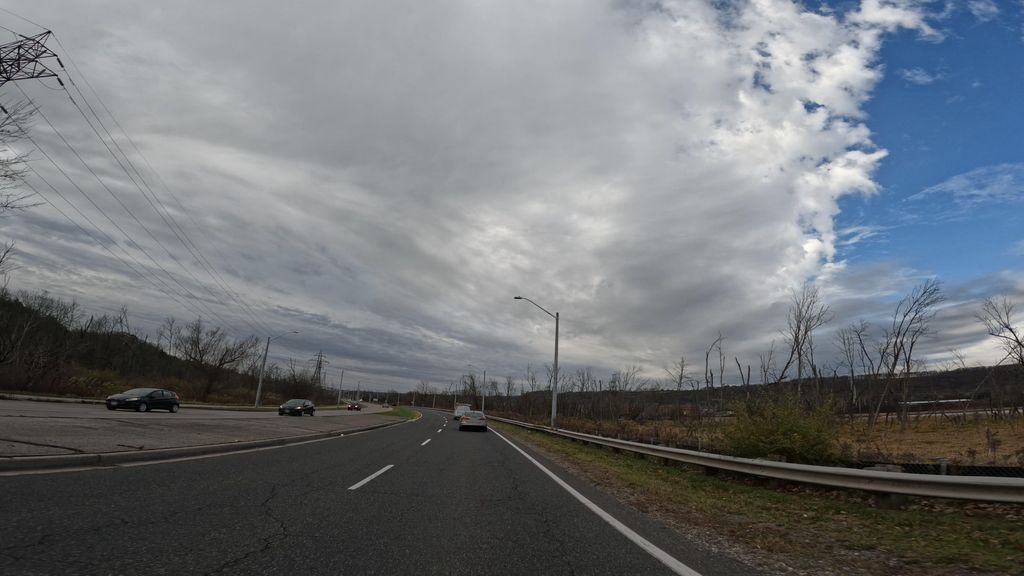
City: hamilton